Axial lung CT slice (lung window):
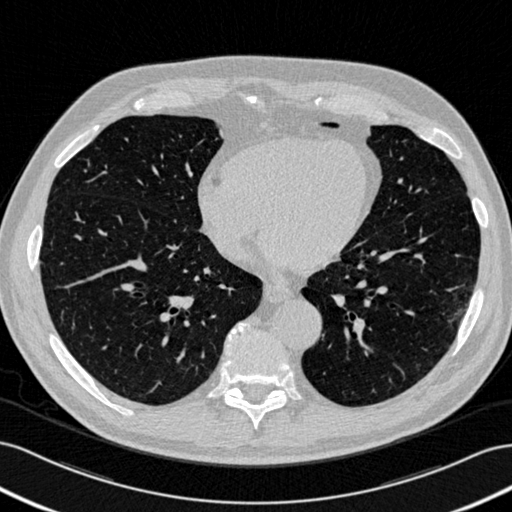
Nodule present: no